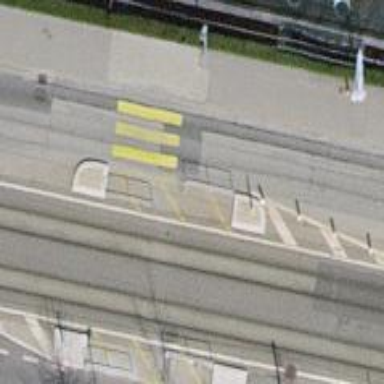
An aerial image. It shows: Uncontrolled zebra crossing on the road.